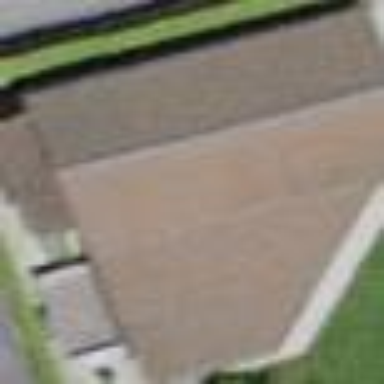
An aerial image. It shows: Garage building.